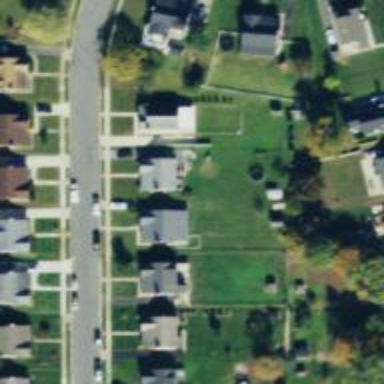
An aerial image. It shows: Neighborhood.